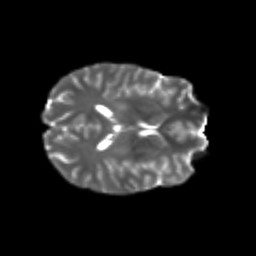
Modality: T2w
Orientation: axial
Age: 24
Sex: female
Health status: healthy
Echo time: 0.074 s